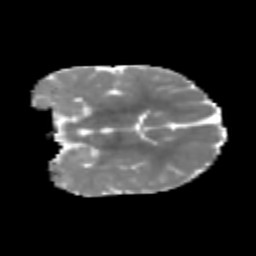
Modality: MD
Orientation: coronal
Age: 6
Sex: male
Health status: healthy